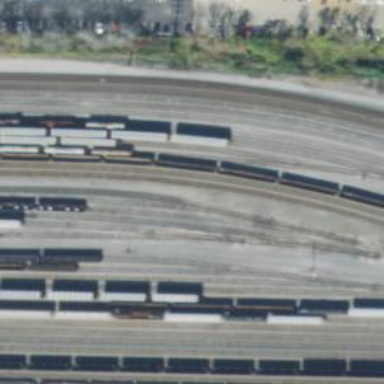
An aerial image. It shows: Railway yard used for servicing trains.